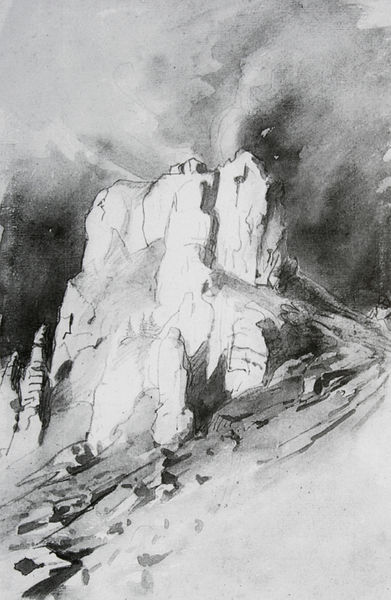
Titel: Das Gummi-Horn
Künstler: Clara von Rappard
Institution: Privatbesitz
Schlagwörter: berg, dunkel, felsen, gestein, gewitter, himmel, schatten, wasser, weiß, wolken, aquarell, bäume, landschaft, abend, grau, hell, licht, nacht, schwarz, skizze, strasse, zeichnung, eis, gras, haus, schnee, weg, wiese, wolke, hochformat, stein, steine, öl, bach, kalt, natur, weide, wind, hütte, pfad, spitzen, schräg, helldunkel, papier, abhang, spuren, berge, dolomiten, fels, felswand, gebirge, gipfel, gletscher, hang, grafik, graphik, nebel, alm, geröll, lawine, steil, winter, spur, tannen, sturm, unwetter, wetter, spitz, lciht, klippe, laviert, tusche, alpen, kohle, technik, abgrund, schwarz weiss, gefahr, bleistift, entwurf, tinte, verwischt, dramatisch, drama, kanten, lavierung, aufstieg, schroff, alpin, federzeichnung, krater, felsenw, nocturne, gels, geder, victor hugo, herausforderung, scroff